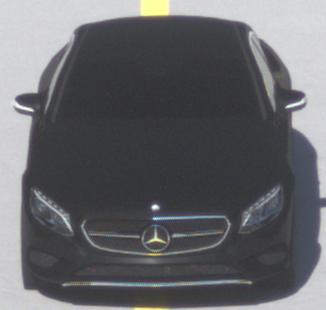
Make: Mercedes-Benz
Model: S 400 Coupé
Detailed model: S-Class (217) Coupé
Model produced from: 2015/10
Model produced until: 2017/09
Doors: 2
Color: black
Road condition: dry road
Daytime: morning or afternoon
Contrast: high contrast